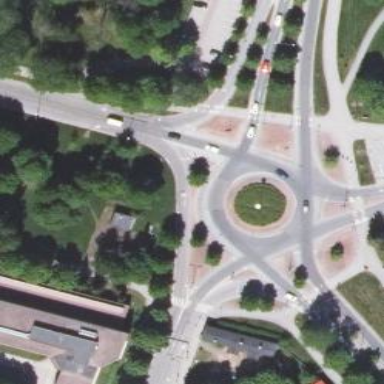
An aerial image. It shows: Secondary road with asphalt surface leading to roundabout.